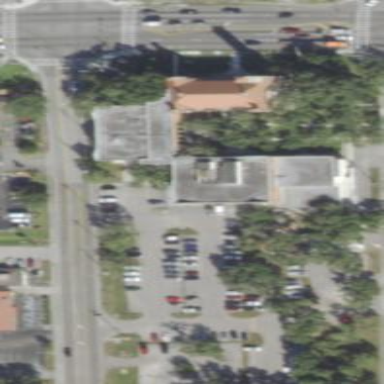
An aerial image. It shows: Courthouse building.